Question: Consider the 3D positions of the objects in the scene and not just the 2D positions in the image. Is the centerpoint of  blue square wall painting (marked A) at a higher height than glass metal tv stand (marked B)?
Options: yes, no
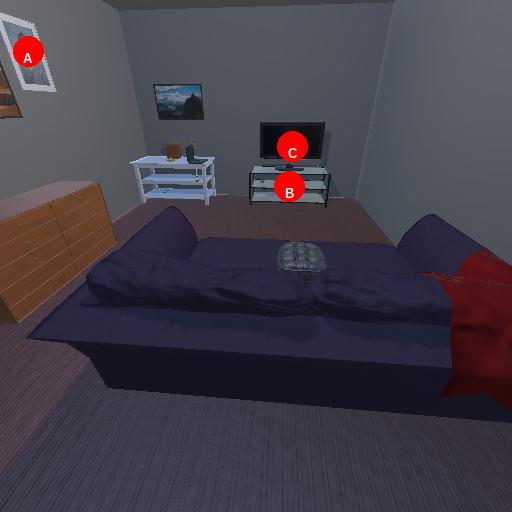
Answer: yes